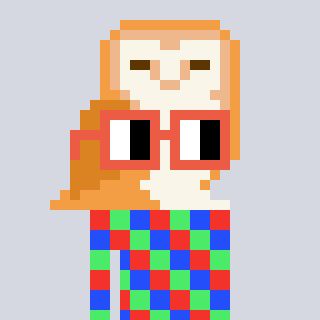
a pixel art character with square orange glasses, a owl-shaped head and a peachy-colored body on a cool background